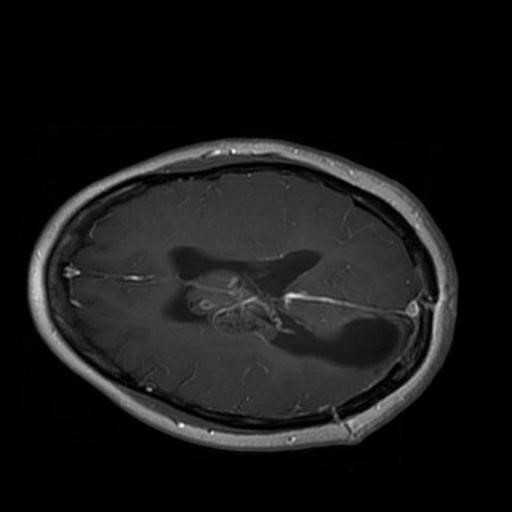
Label: brain_glioma